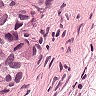
Metastatic tissue present: yes